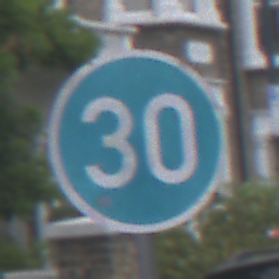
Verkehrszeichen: VorgeschriebeneMindestgeschwindigkeit
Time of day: MorningAfternoon
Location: Outdoor (Urban)
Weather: Overcast
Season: NotSpecified
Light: Natural